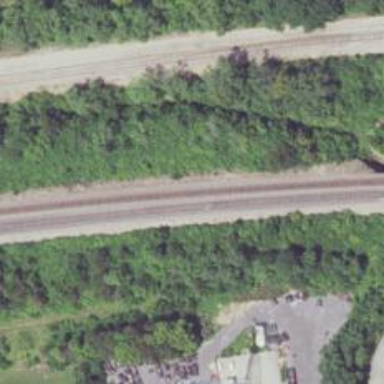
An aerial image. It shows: Railway track.